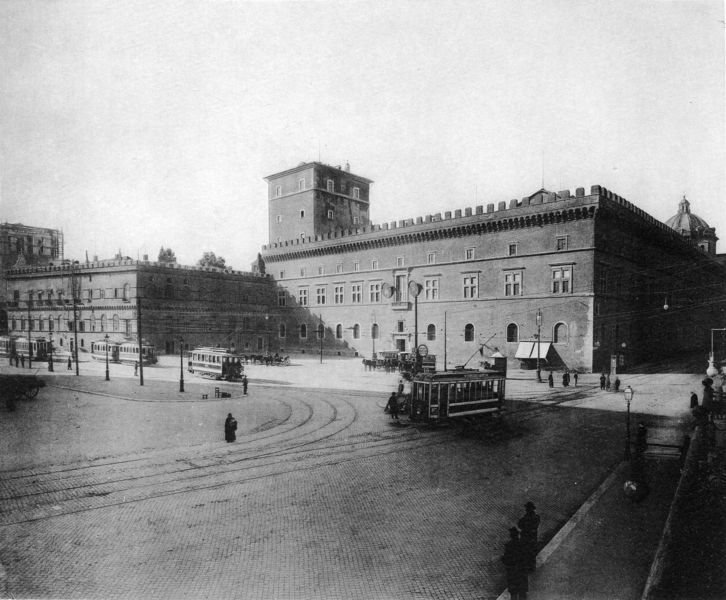
Titel: Palazzo Venezia
Künstler: Francesco del Borgo
Standort: Roma
Institution: Palazzo Venezia
Schlagwörter: himmel, mann, schatten, weiß, bäume, frauen, menschen, stadt, fenster, frau, grau, laterne, laternen, licht, männer, paris, schwarz, straße, dach, gebäude, haus, architektur, mensch, stein, steine, bild, nass, turm, ansicht, fassade, italien, ort, passanten, pflaster, leer, monochrom, backstein, platz, industrie, rundbogen, kuppel, krieg, architecture, church, lamp, people, white, window, black, gray, old, windows, zinnen, foto, fotografie, photographie, berlin, gehsteig, zwiebelturm, palast, palazzo, schwarz weiss, stich, gehweg, bahnhof, rom, photo, kurve, gesims, man, sky, siena, bahn, verkehr, florenz, building, street, gleis, gleise, haltestelle, schienen, snow, winter, road, black and white, shadow, realism, fotogarfie, baumspitzen, leipzig, bahnen, victorian, italy, person, zinne, kaserne, markise, city, lamps, lights, medici, straßenbahn, tram, trambahn, oberleitung, stromleitung, zinnenkranz, neapel, dome, square, brick, bricks, buildings, prison, menschne, gesteig, paltz, trolley, hauptfront, lines, tent, sidewalk, railway, train, lautsprecher, realistic, ban, pole, strassenbahnen, trambahnen, angular, pathway, cobblestone, past, tracks, shed, clear, bus, ramparts, track, transportation, italuen, local, citylight, trams, carvan, railcar, streetcars, trolly, trakcs, passerby